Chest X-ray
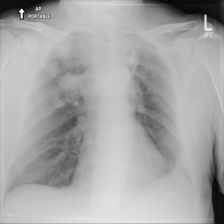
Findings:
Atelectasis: negative
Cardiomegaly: negative
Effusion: negative
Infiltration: negative
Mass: positive
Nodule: negative
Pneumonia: negative
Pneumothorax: negative
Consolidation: negative
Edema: negative
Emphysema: negative
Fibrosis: negative
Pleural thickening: negative
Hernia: negative